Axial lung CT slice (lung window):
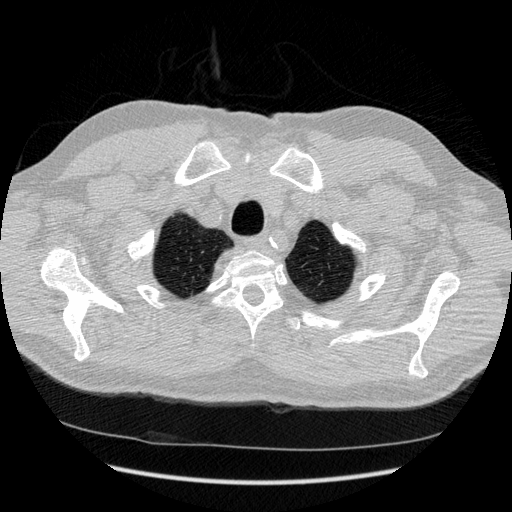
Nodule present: no